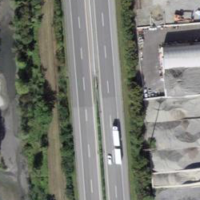
EUNIS habitat code: 57
Species observed at this site:
Corvus corax